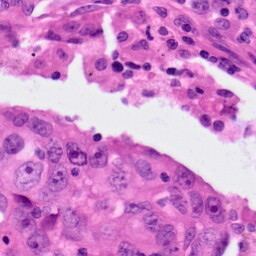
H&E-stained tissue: Lung